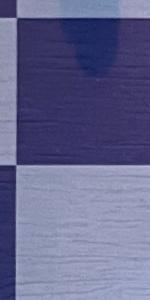
Label: Empty